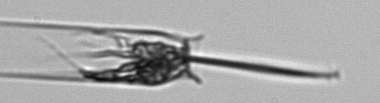
Label: Ditylum_brightwellii